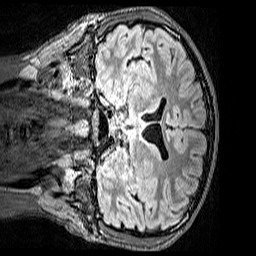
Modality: FLAIR
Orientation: coronal
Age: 12
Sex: male
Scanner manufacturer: siemens
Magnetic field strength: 3 T
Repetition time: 5 s
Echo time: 0.388 s